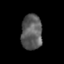
Tissue: skin
Cell type: Epithelial cells
Senescence score: 0.1728
Nuclear area (px): 720
Mean DAPI intensity: 91.414